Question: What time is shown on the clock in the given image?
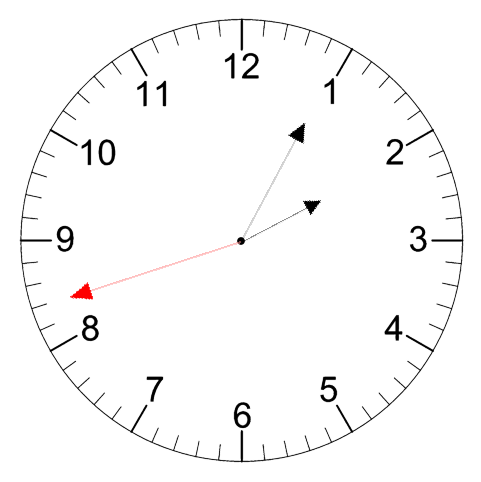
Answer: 02:04:42